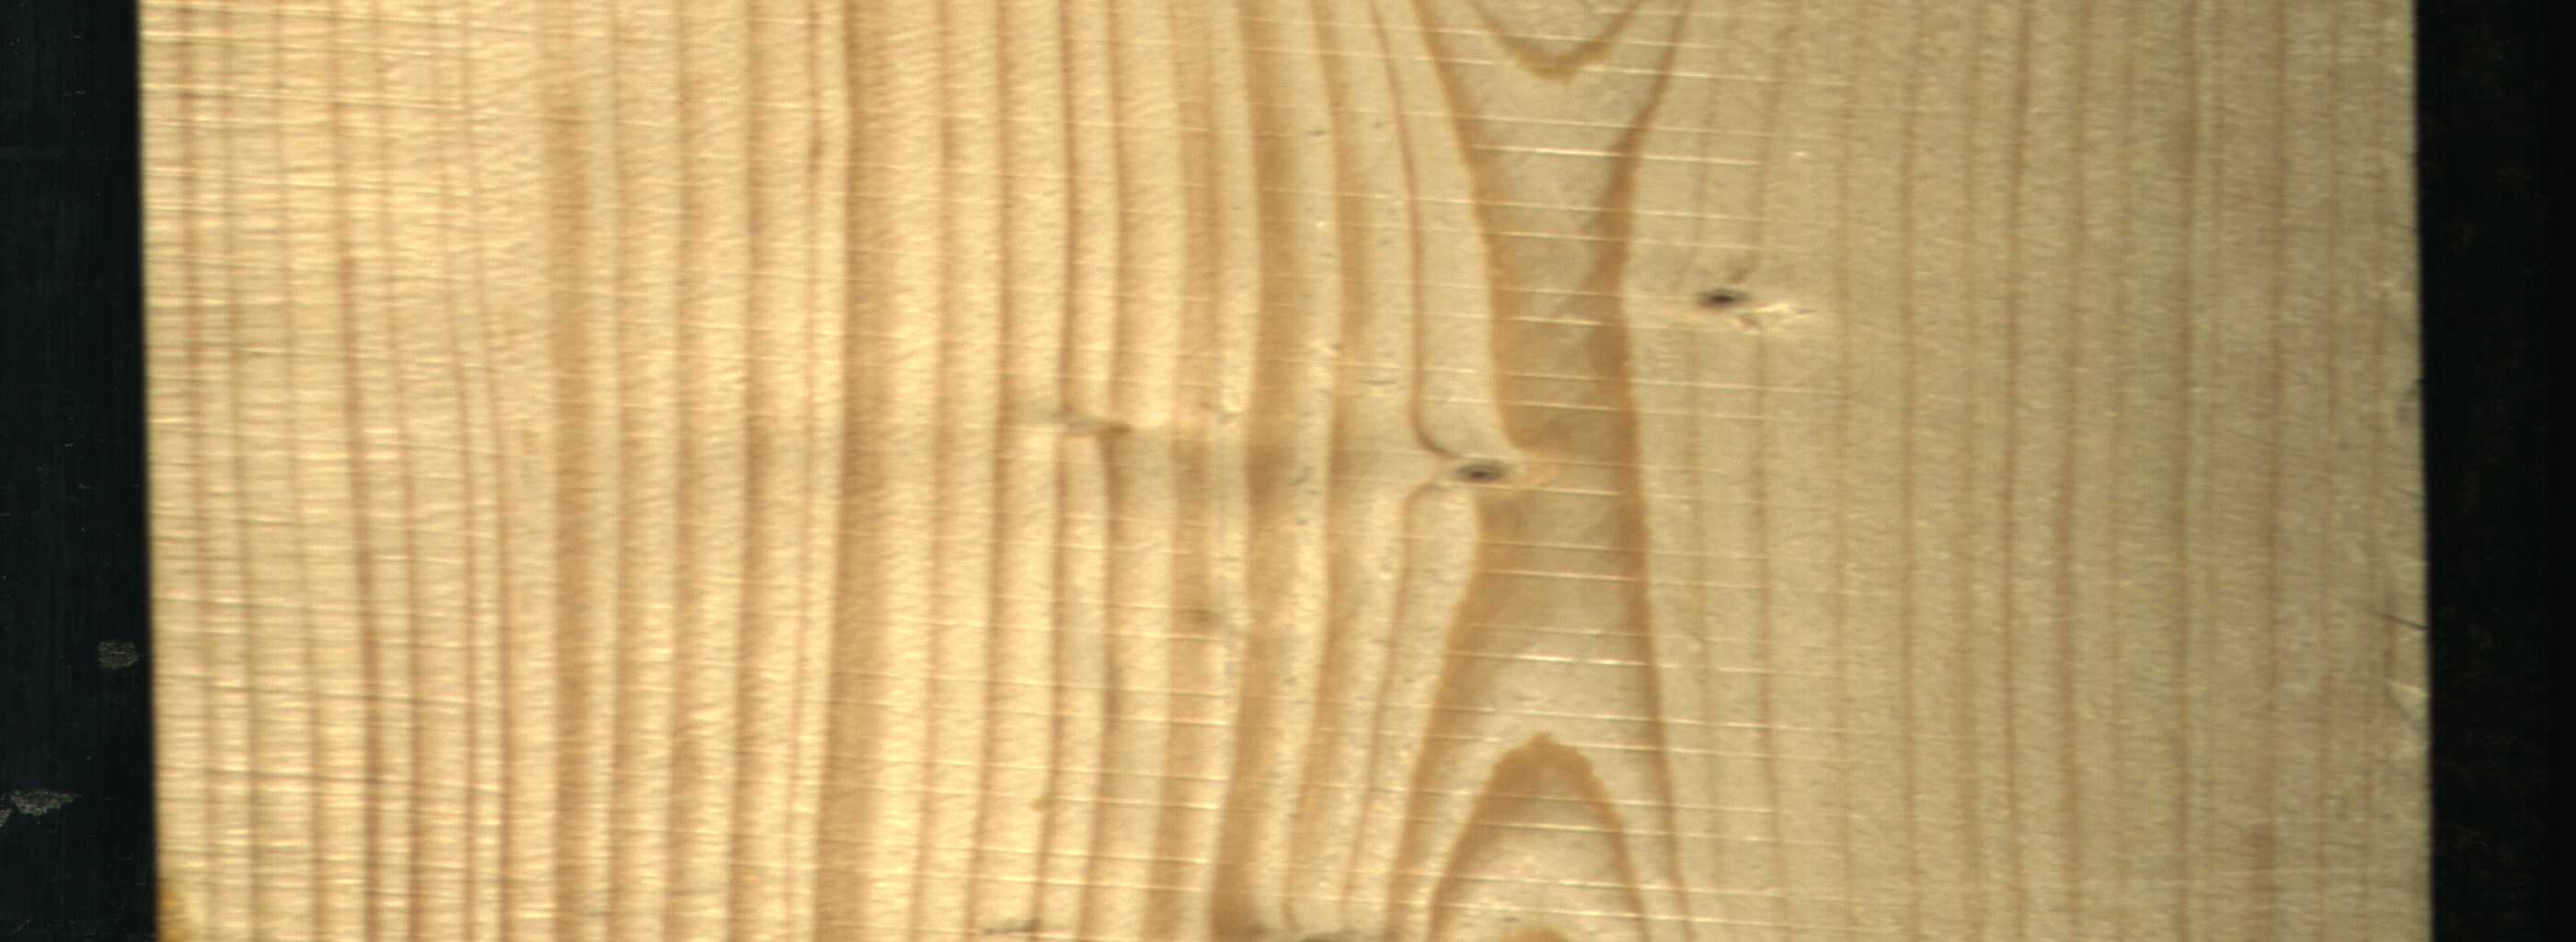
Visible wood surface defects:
Live_Knot
Live_Knot